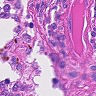
Metastatic tissue present: no